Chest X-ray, PA view. Patient: 61 years old, sex M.
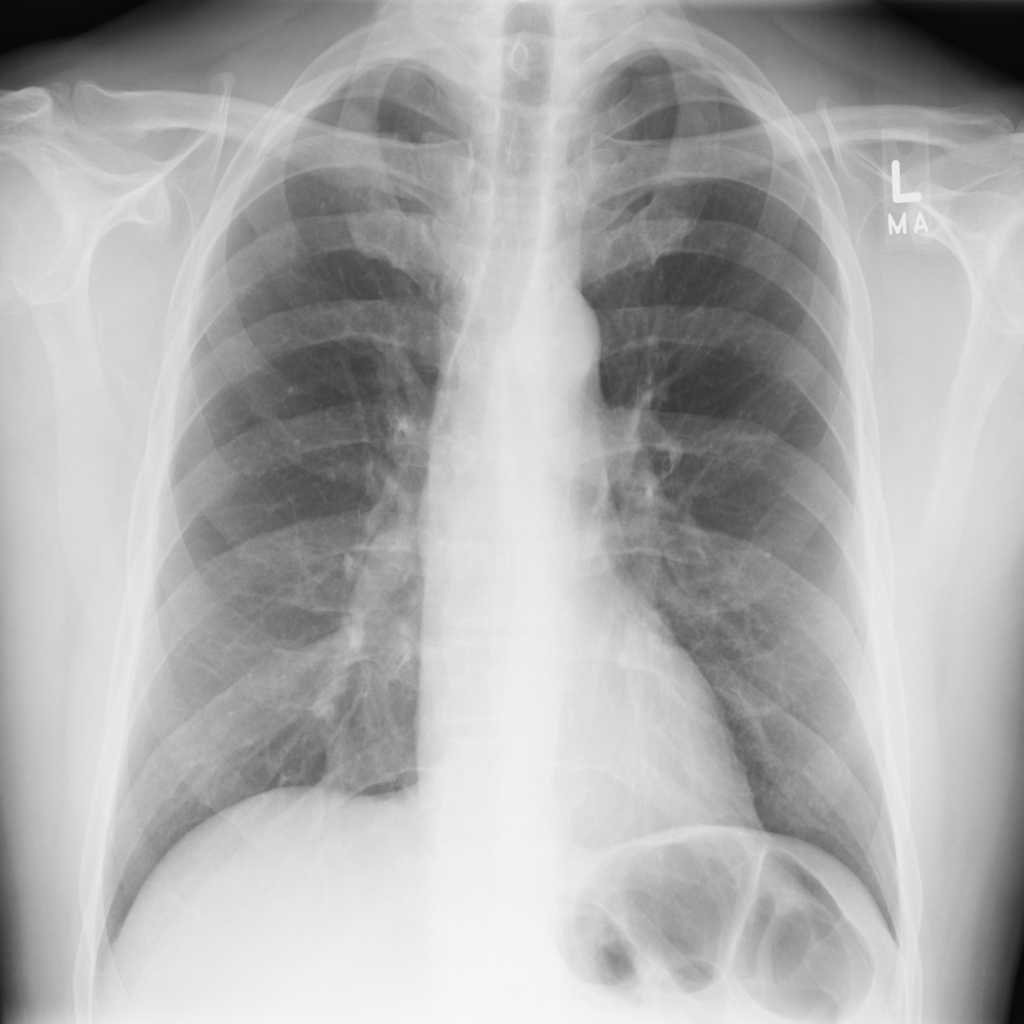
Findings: No Finding